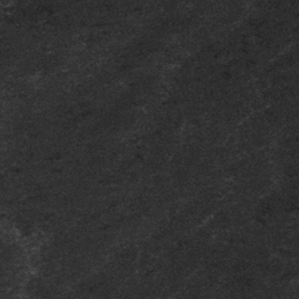
Label: frost